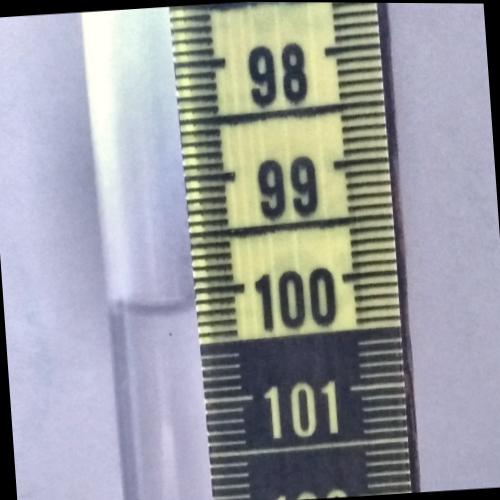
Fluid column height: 100.1 cm